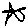
Label: star